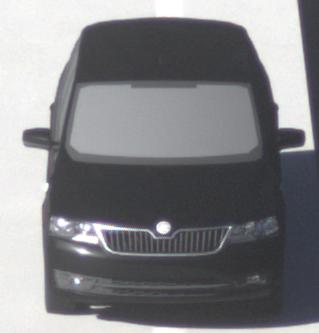
Make: Skoda
Model: Rapid Spaceback 1.2 TSI
Detailed model: Rapid Spaceback
Model produced from: 2013/10
Model produced until: 2015/04
Doors: 5
Color: black
Road condition: dry road
Daytime: morning or afternoon
Contrast: high contrast